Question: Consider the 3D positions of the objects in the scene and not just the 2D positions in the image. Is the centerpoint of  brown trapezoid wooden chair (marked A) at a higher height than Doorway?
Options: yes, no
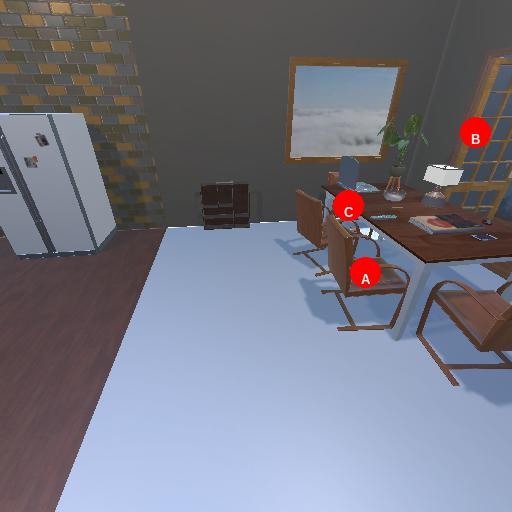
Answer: yes